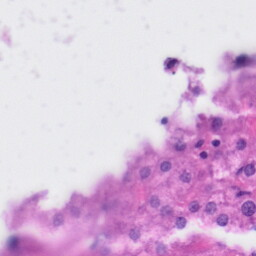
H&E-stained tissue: Liver